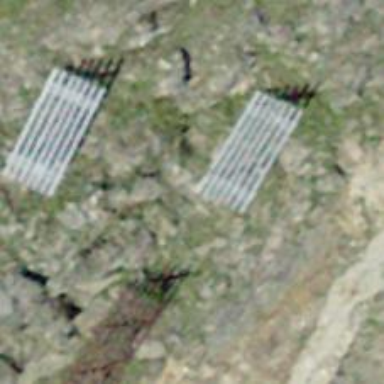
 designed to mitigate snow accumulations in specific area."